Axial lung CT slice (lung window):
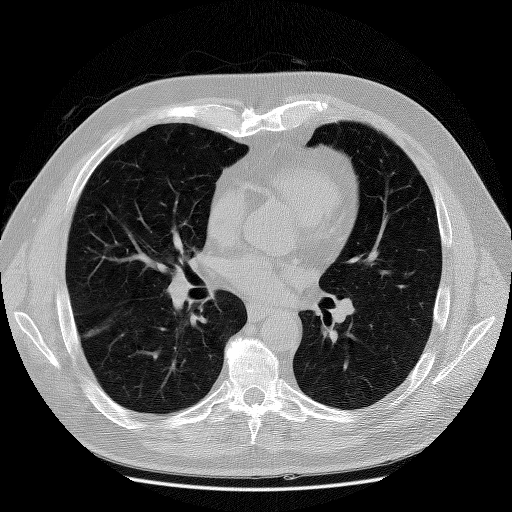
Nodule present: no